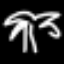
Label: palm tree